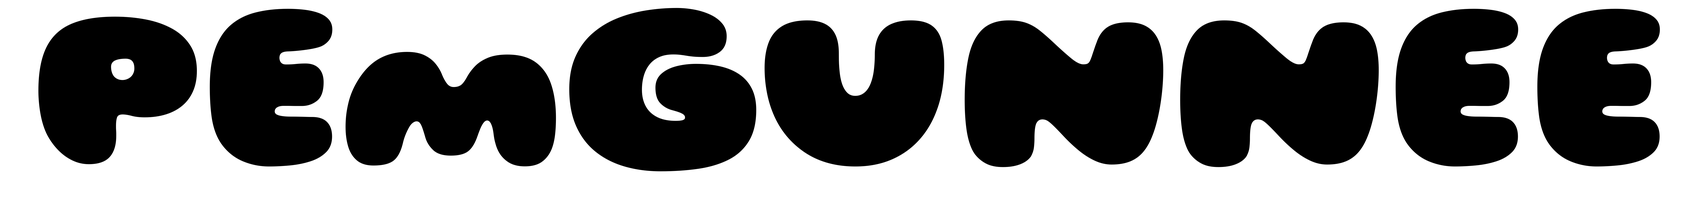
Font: Gluten_Black